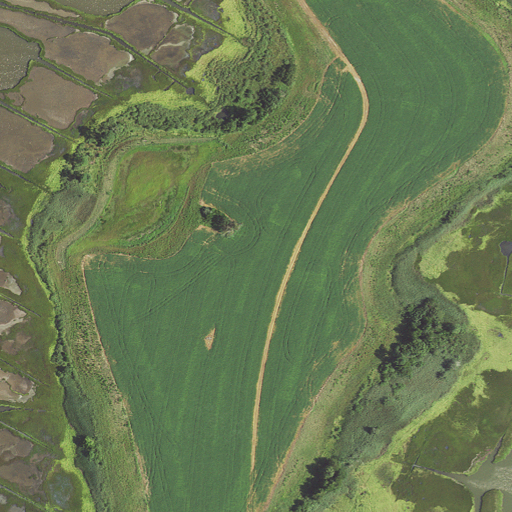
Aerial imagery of island in Maryland named Cropper Island containing cultivated crops, herbaceous wetlands, open water, and woody wetlands